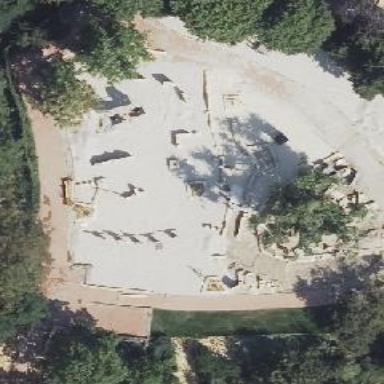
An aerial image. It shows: Playground with climbing equipment.